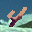
Label: 4